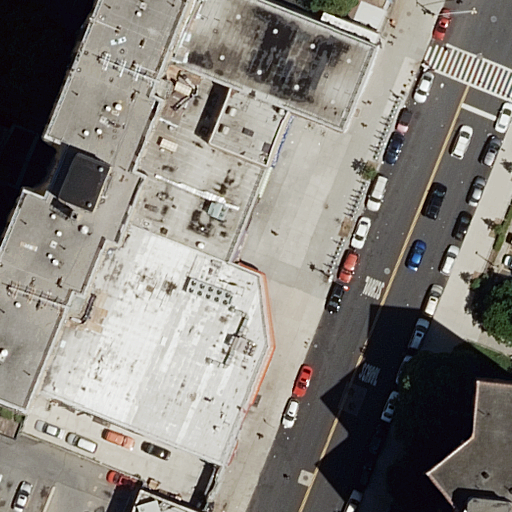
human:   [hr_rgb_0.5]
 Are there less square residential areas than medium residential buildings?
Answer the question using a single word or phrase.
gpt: yes

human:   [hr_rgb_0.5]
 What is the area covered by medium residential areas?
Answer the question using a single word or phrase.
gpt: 0m2

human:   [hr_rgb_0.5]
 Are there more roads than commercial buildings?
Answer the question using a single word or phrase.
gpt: yes

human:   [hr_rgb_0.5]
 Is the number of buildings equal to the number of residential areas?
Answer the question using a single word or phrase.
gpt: no

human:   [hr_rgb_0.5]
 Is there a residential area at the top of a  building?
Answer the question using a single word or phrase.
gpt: yes

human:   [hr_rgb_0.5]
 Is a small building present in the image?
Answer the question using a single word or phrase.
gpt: yes

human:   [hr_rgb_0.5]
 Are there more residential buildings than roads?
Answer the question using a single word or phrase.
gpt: no

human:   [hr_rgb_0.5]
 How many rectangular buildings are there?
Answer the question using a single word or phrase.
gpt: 3

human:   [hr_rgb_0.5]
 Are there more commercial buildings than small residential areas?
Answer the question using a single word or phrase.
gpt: no

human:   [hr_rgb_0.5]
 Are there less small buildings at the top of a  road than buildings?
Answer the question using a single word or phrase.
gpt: yes

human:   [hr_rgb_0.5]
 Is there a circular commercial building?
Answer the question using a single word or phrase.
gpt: no

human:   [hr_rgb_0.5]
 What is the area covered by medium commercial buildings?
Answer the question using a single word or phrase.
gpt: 0m2

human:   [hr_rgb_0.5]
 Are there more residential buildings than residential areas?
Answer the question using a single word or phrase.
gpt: yes

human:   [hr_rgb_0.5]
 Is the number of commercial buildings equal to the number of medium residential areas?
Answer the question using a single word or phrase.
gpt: yes

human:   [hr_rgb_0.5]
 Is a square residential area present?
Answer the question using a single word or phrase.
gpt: no

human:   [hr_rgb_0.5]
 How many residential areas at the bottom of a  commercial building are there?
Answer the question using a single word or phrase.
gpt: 0

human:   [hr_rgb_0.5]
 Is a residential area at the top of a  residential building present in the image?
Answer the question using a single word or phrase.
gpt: yes

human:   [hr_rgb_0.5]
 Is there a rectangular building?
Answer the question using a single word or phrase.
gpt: yes

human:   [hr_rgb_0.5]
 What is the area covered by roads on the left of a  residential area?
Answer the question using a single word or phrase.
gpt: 0m2

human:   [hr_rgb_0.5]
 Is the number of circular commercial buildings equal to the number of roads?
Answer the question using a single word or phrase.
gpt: no

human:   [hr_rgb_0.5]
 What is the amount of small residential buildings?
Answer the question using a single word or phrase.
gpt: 1

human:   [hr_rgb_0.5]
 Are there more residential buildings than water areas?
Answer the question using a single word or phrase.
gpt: yes

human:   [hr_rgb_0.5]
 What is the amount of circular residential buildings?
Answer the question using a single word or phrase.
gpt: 0

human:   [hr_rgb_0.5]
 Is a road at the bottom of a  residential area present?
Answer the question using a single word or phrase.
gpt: no

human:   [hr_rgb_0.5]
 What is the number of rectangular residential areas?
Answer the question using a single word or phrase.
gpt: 2

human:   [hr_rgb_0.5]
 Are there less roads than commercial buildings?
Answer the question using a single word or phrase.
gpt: no

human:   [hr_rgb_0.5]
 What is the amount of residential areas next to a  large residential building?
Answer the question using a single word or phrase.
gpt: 2

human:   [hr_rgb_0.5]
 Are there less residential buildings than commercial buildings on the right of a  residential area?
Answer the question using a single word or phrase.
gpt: no

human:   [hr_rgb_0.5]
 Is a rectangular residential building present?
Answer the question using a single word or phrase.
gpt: yes

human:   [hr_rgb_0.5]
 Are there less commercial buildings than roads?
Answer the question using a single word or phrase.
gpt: yes

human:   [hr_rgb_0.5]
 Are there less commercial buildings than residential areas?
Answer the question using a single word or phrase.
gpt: yes

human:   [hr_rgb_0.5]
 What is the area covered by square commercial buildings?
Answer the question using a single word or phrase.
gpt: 0m2

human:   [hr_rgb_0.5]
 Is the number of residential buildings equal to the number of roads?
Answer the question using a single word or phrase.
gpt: no

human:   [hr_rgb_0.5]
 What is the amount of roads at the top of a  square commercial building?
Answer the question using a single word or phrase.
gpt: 0

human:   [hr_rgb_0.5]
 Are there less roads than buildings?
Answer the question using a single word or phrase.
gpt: no

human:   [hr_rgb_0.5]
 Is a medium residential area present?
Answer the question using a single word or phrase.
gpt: no

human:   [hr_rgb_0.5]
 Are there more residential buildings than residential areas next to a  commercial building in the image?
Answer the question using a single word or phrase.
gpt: yes